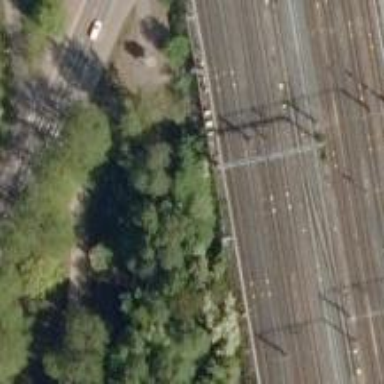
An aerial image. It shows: Railway track with continuous electrified contact line.